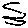
Label: zigzag